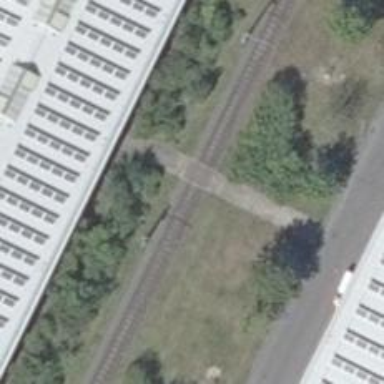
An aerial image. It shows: Tram railway service yard with electrified contact line.